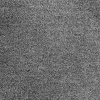
Atmospheric dust classification: dusty